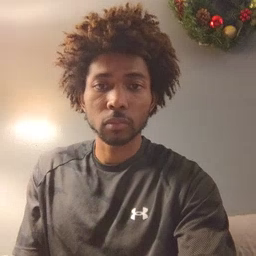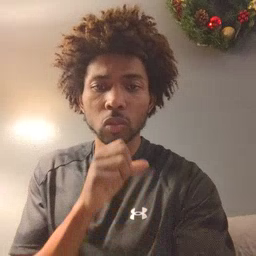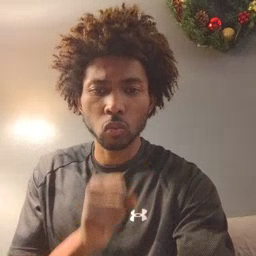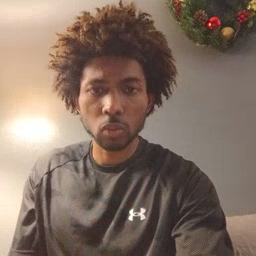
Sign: old